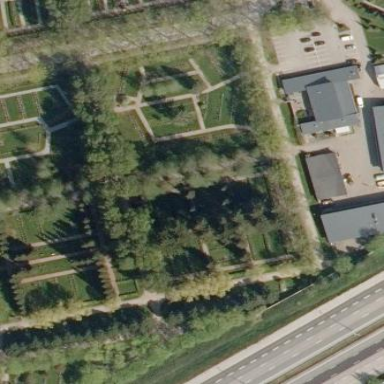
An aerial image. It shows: Sector in the cemetery.